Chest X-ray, AP view. Patient: 49 years old, sex M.
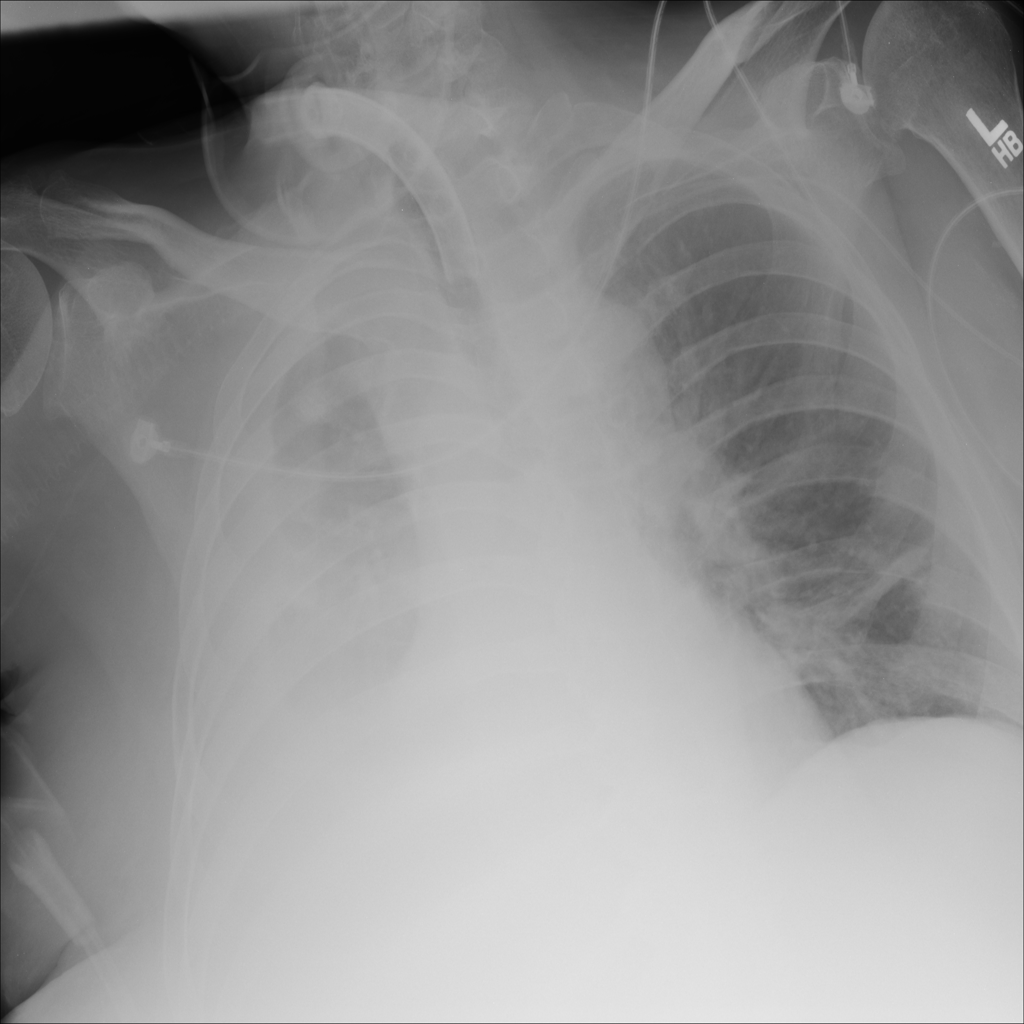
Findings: No Finding